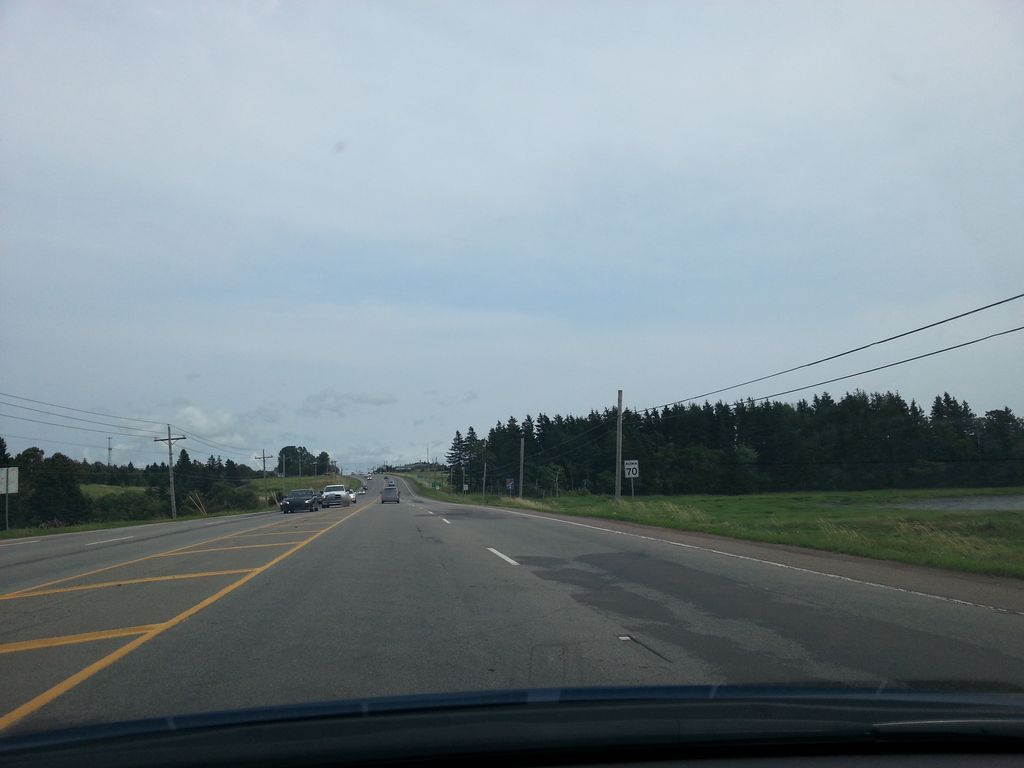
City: charlottetown